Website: lowes
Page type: receipt
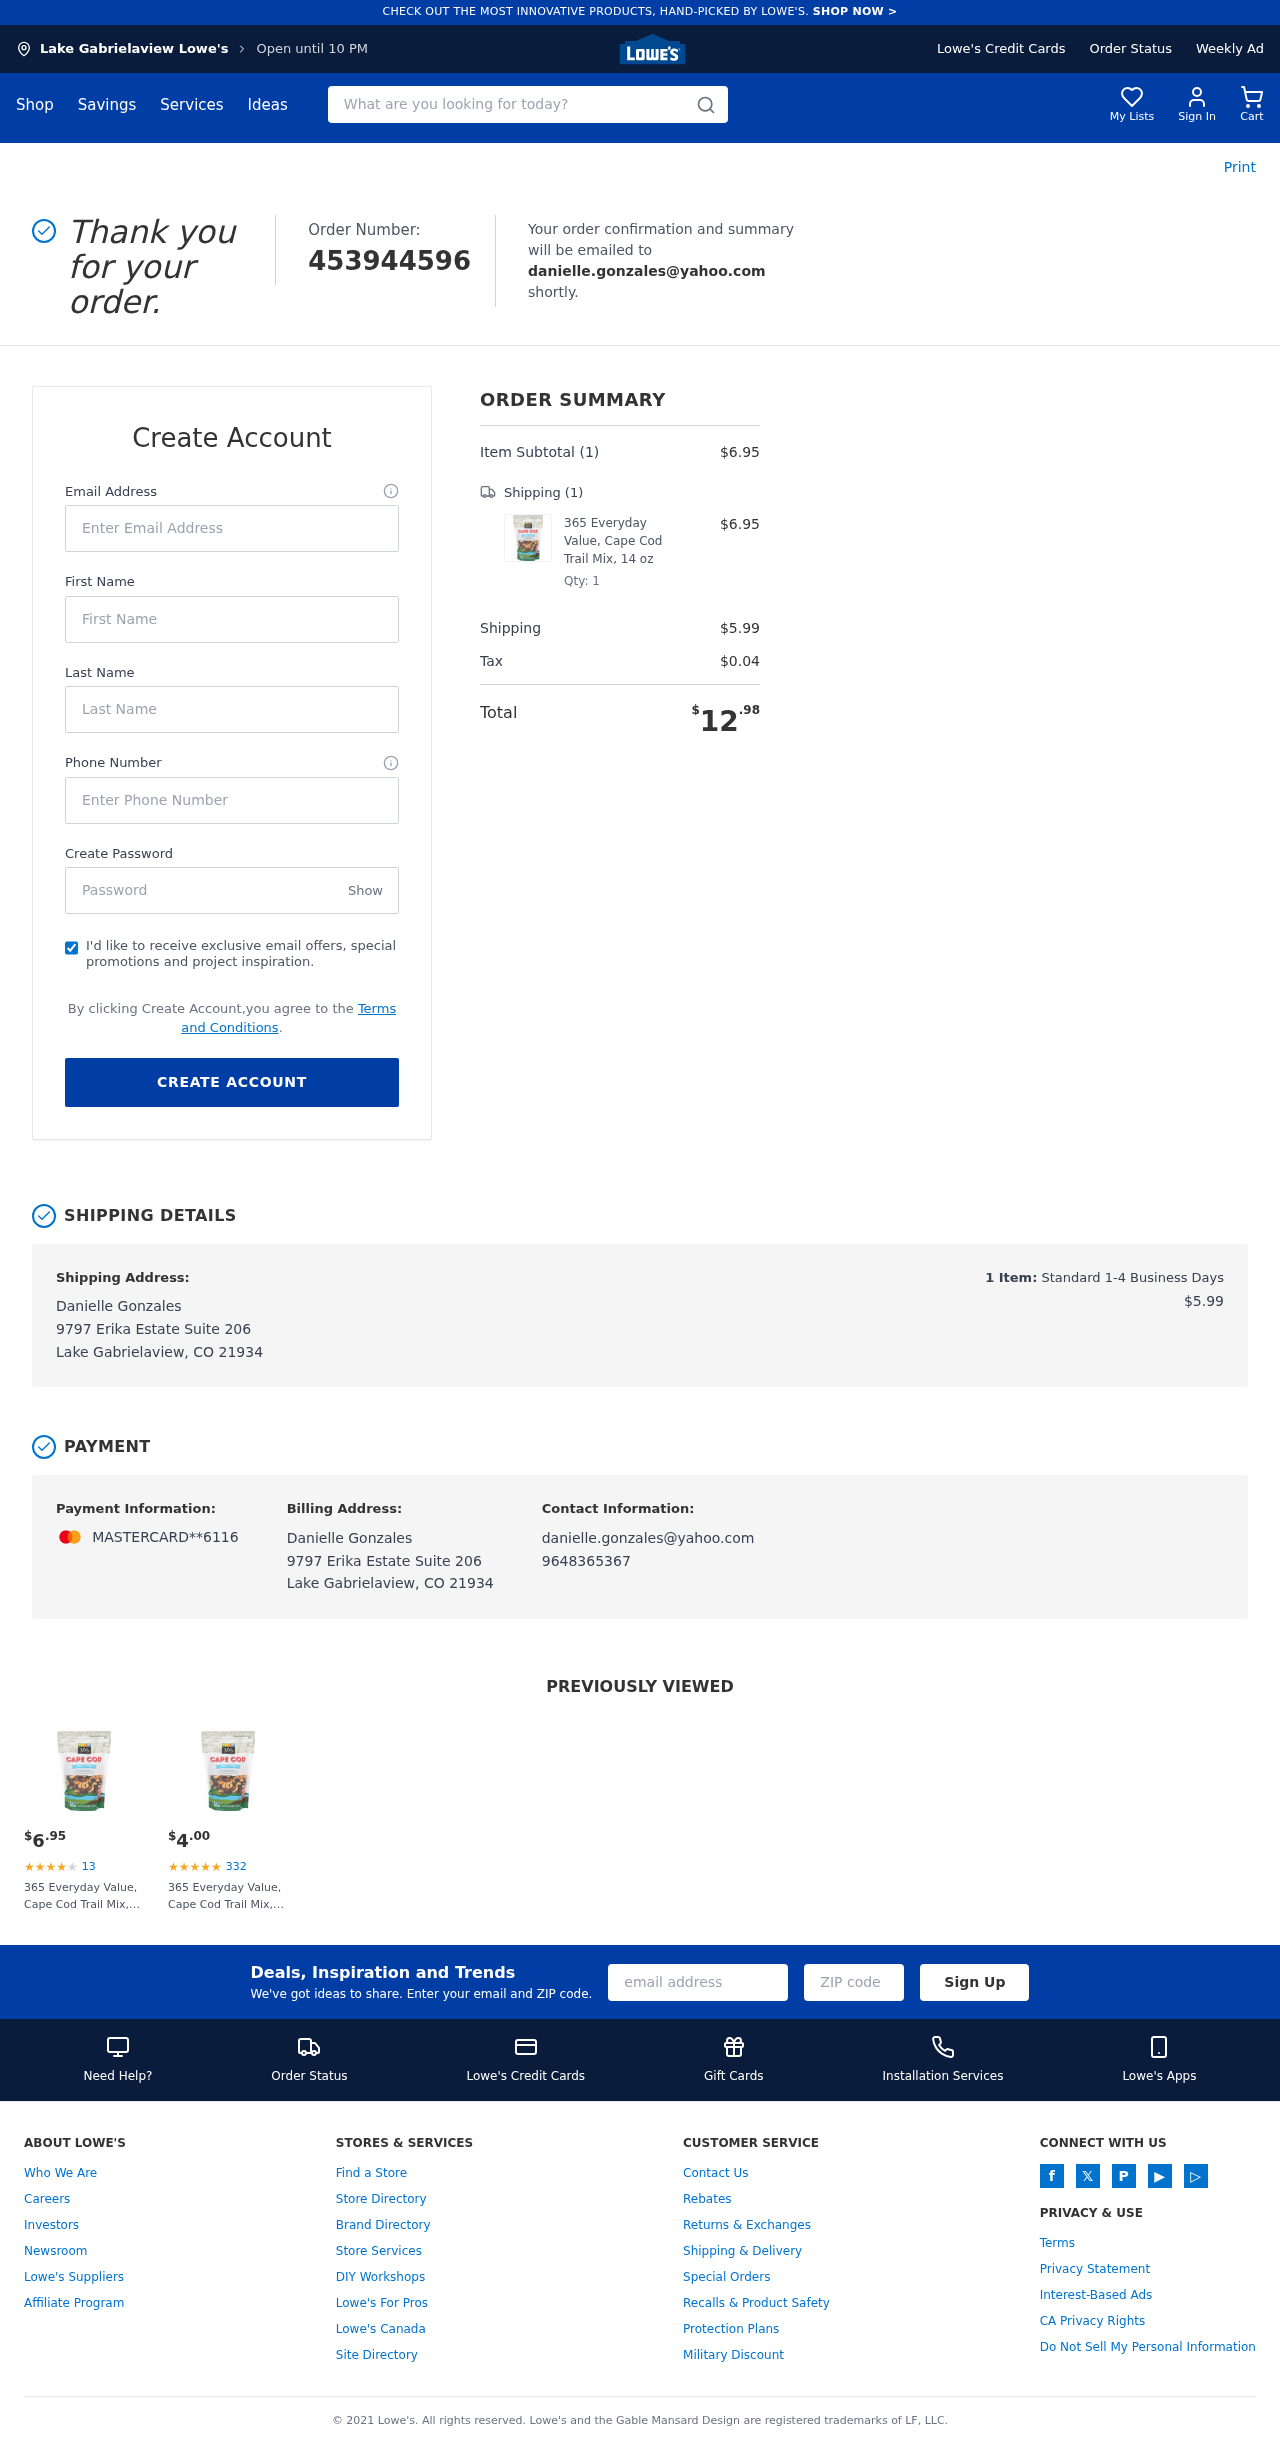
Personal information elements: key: PII_CARD_LAST4
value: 6116
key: PII_CARD_TYPE
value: MASTERCARD
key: PII_CITY
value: Lake Gabrielaview
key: PII_EMAIL
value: danielle.gonzales@yahoo.com
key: PII_FULLNAME
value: Danielle Gonzales
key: PII_PHONE
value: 9648365367
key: PII_STREET
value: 9797 Erika Estate Suite 206
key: PII_FIRSTNAME
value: Danielle
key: PII_LASTNAME
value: Gonzales
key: PII_CITY_STATE_ZIP
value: Lake Gabrielaview, CO 21934
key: PII_FULLNAME2
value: Danielle Gonzales
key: PII_FULLNAME3
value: Danielle Gonzales
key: PII_FIRSTNAME2
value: Danielle
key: PII_FIRSTNAME3
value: Danielle
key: PII_LASTNAME2
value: Gonzales
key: PII_LASTNAME3
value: Gonzales
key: PII_FIRSTNAME_DERIVED
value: Danielle
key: PII_LASTNAME_DERIVED
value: Gonzales
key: PII_FULLNAME_DERIVED
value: Danielle Gonzales
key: PII_NAME_FULL_DERIVED
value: Danielle Gonzales
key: PII_POSTCODE
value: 21934
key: PII_STATE_ABBR
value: CO
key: PII_POSTCODE_FULL
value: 21934
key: PII_CITY_STATE
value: Lake Gabrielaview, CO
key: PII_POSTCODE_NUMERIC
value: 21934
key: PII_EMAIL2
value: danielle.gonzales@yahoo.com
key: PII_EMAIL3
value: danielle.gonzales@yahoo.com
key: PII_PHONE_LINE
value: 5367
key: PII_PHONE_SUFFIX
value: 5367
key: PII_PHONE2
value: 9648365367
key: PII_PHONE3
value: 9648365367
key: PII_PHONE_NUMERIC
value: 9648365367
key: PII_PHONE_LINE_NUMERIC
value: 5367
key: PII_PHONE_SUFFIX_NUMERIC
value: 5367
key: PII_PHONE2_NUMERIC
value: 9648365367
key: PII_PHONE3_NUMERIC
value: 9648365367
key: PII_PHONE_DIGITS
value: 9648365367
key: PII_PHONE_LAST4
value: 5367
Product elements: key: PRODUCT1_NAME
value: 365 Everyday Value, Cape Cod Trail Mix, 14 oz
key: PRODUCT1_PRICE
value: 6.95
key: PRODUCT1_QUANTITY
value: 1
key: PRODUCT2_NAME
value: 365 Everyday Value, Cape Cod Trail Mix, 14 oz
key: PRODUCT2_NUM_RATINGS
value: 332
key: PRODUCT2_PRICE
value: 4
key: PRODUCT1_PRICE2
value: $6.95
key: PRODUCT1_RATING2
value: ★
★
★
★
★
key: PRODUCT1_NUM_RATINGS2
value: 13
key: PRODUCT1_NAME2
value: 365 Everyday Value, Cape Cod Trail Mix, 14 oz
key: PRODUCT2_RATING
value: ★
★
★
★
★
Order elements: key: ORDER_ID
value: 453944596
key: ORDER_NUM_ITEMS
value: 1
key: ORDER_SUBTOTAL
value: $6.95
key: ORDER_NUM_ITEMS2
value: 1
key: ORDER_SHIPPING_COST
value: $5.99
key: ORDER_TAX
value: $0.04
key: ORDER_TOTAL
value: $12.98
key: ORDER_NUM_ITEMS3
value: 1
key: ORDER_SHIPPING_COST2
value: $5.99
Search elements: key: HEADER_SEARCH
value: What are you looking for today?